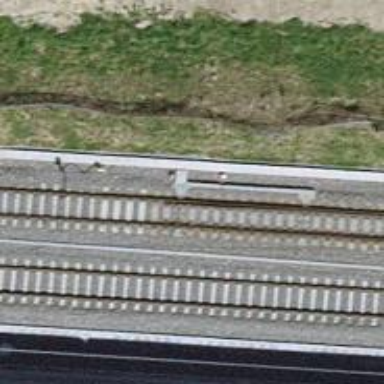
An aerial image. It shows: Railway switch.